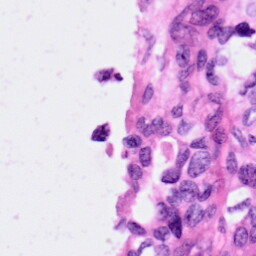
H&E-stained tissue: Pancreatic